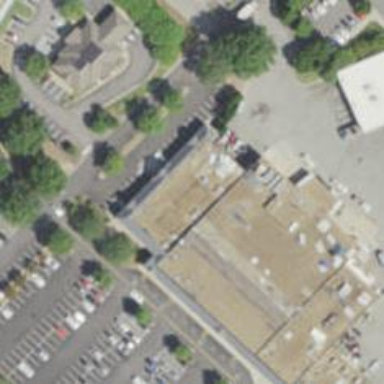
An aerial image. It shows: Veterinary facility.